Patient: sex F, age 43
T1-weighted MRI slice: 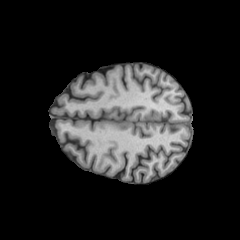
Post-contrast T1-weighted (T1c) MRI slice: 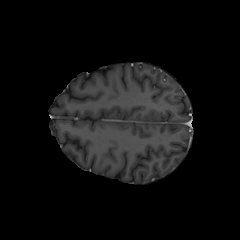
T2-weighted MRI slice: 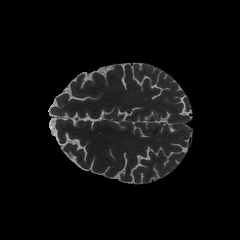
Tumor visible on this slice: no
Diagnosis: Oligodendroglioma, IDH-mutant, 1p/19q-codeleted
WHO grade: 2